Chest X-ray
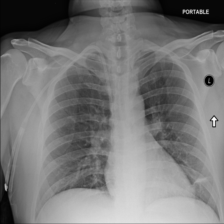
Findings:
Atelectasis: positive
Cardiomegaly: negative
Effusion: negative
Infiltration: negative
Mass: negative
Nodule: negative
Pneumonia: negative
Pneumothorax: negative
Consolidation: negative
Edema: negative
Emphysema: negative
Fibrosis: negative
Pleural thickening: negative
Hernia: negative